Question: I have the following data in a table

And I'm trying to write a query which will return the row which contains the last occurrence of a given ID.
For example :- In the case of the example above, it'll return two rows (ID#282 & ID#266)
How will I go about writing this?
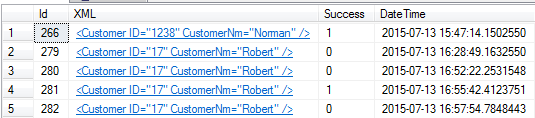
Answer: '''
WITH T1
AS (SELECT *,
XML.value(( '(//Customer/@ID)[1]' ), 'int') AS CustomerID
FROM YourTable),
T2
AS (SELECT *,
ROW_NUMBER() OVER (PARTITION BY CustomerID ORDER BY Id DESC) AS RN
FROM T1)
SELECT Id,
CustomerID,
XML
FROM T2
WHERE RN = 1
'''